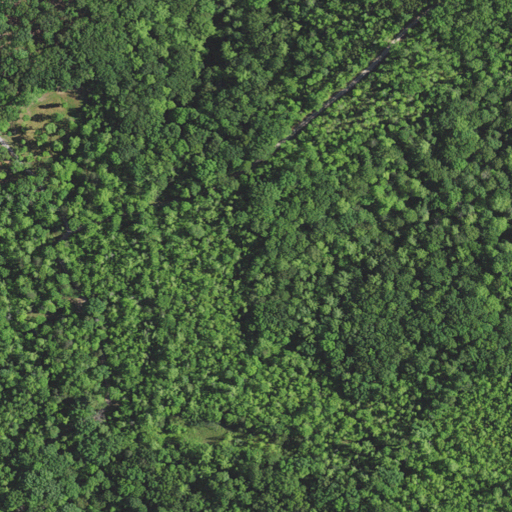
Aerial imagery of ridge(s) in Kentucky named Laurel Ridge containing mixed forest, open development, and deciduous forest